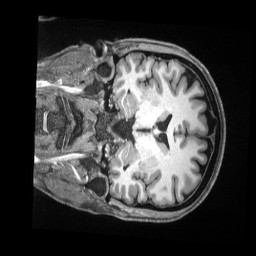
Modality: T1w
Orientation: coronal
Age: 36
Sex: female
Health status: ill
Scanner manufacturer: siemens
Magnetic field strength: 3 T
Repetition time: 2.5 s
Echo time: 0.00181 s